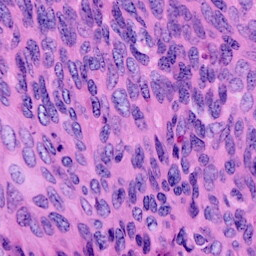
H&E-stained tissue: Cervix